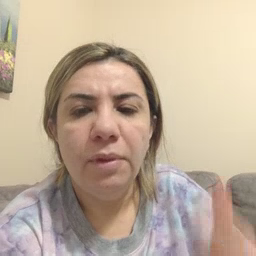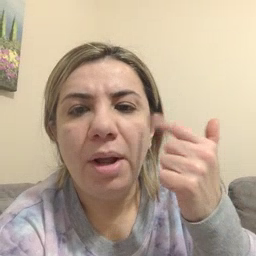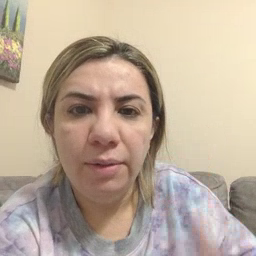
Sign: cry